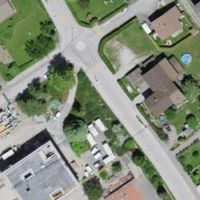
EUNIS habitat code: 54
Species observed at this site:
Euphorbia cyparissias